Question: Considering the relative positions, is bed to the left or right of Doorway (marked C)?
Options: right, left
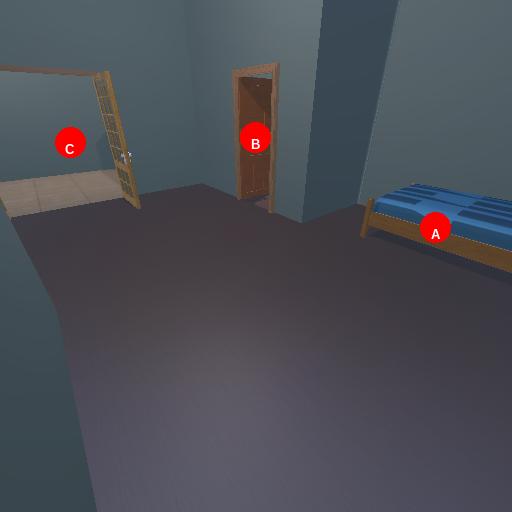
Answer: right